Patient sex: M
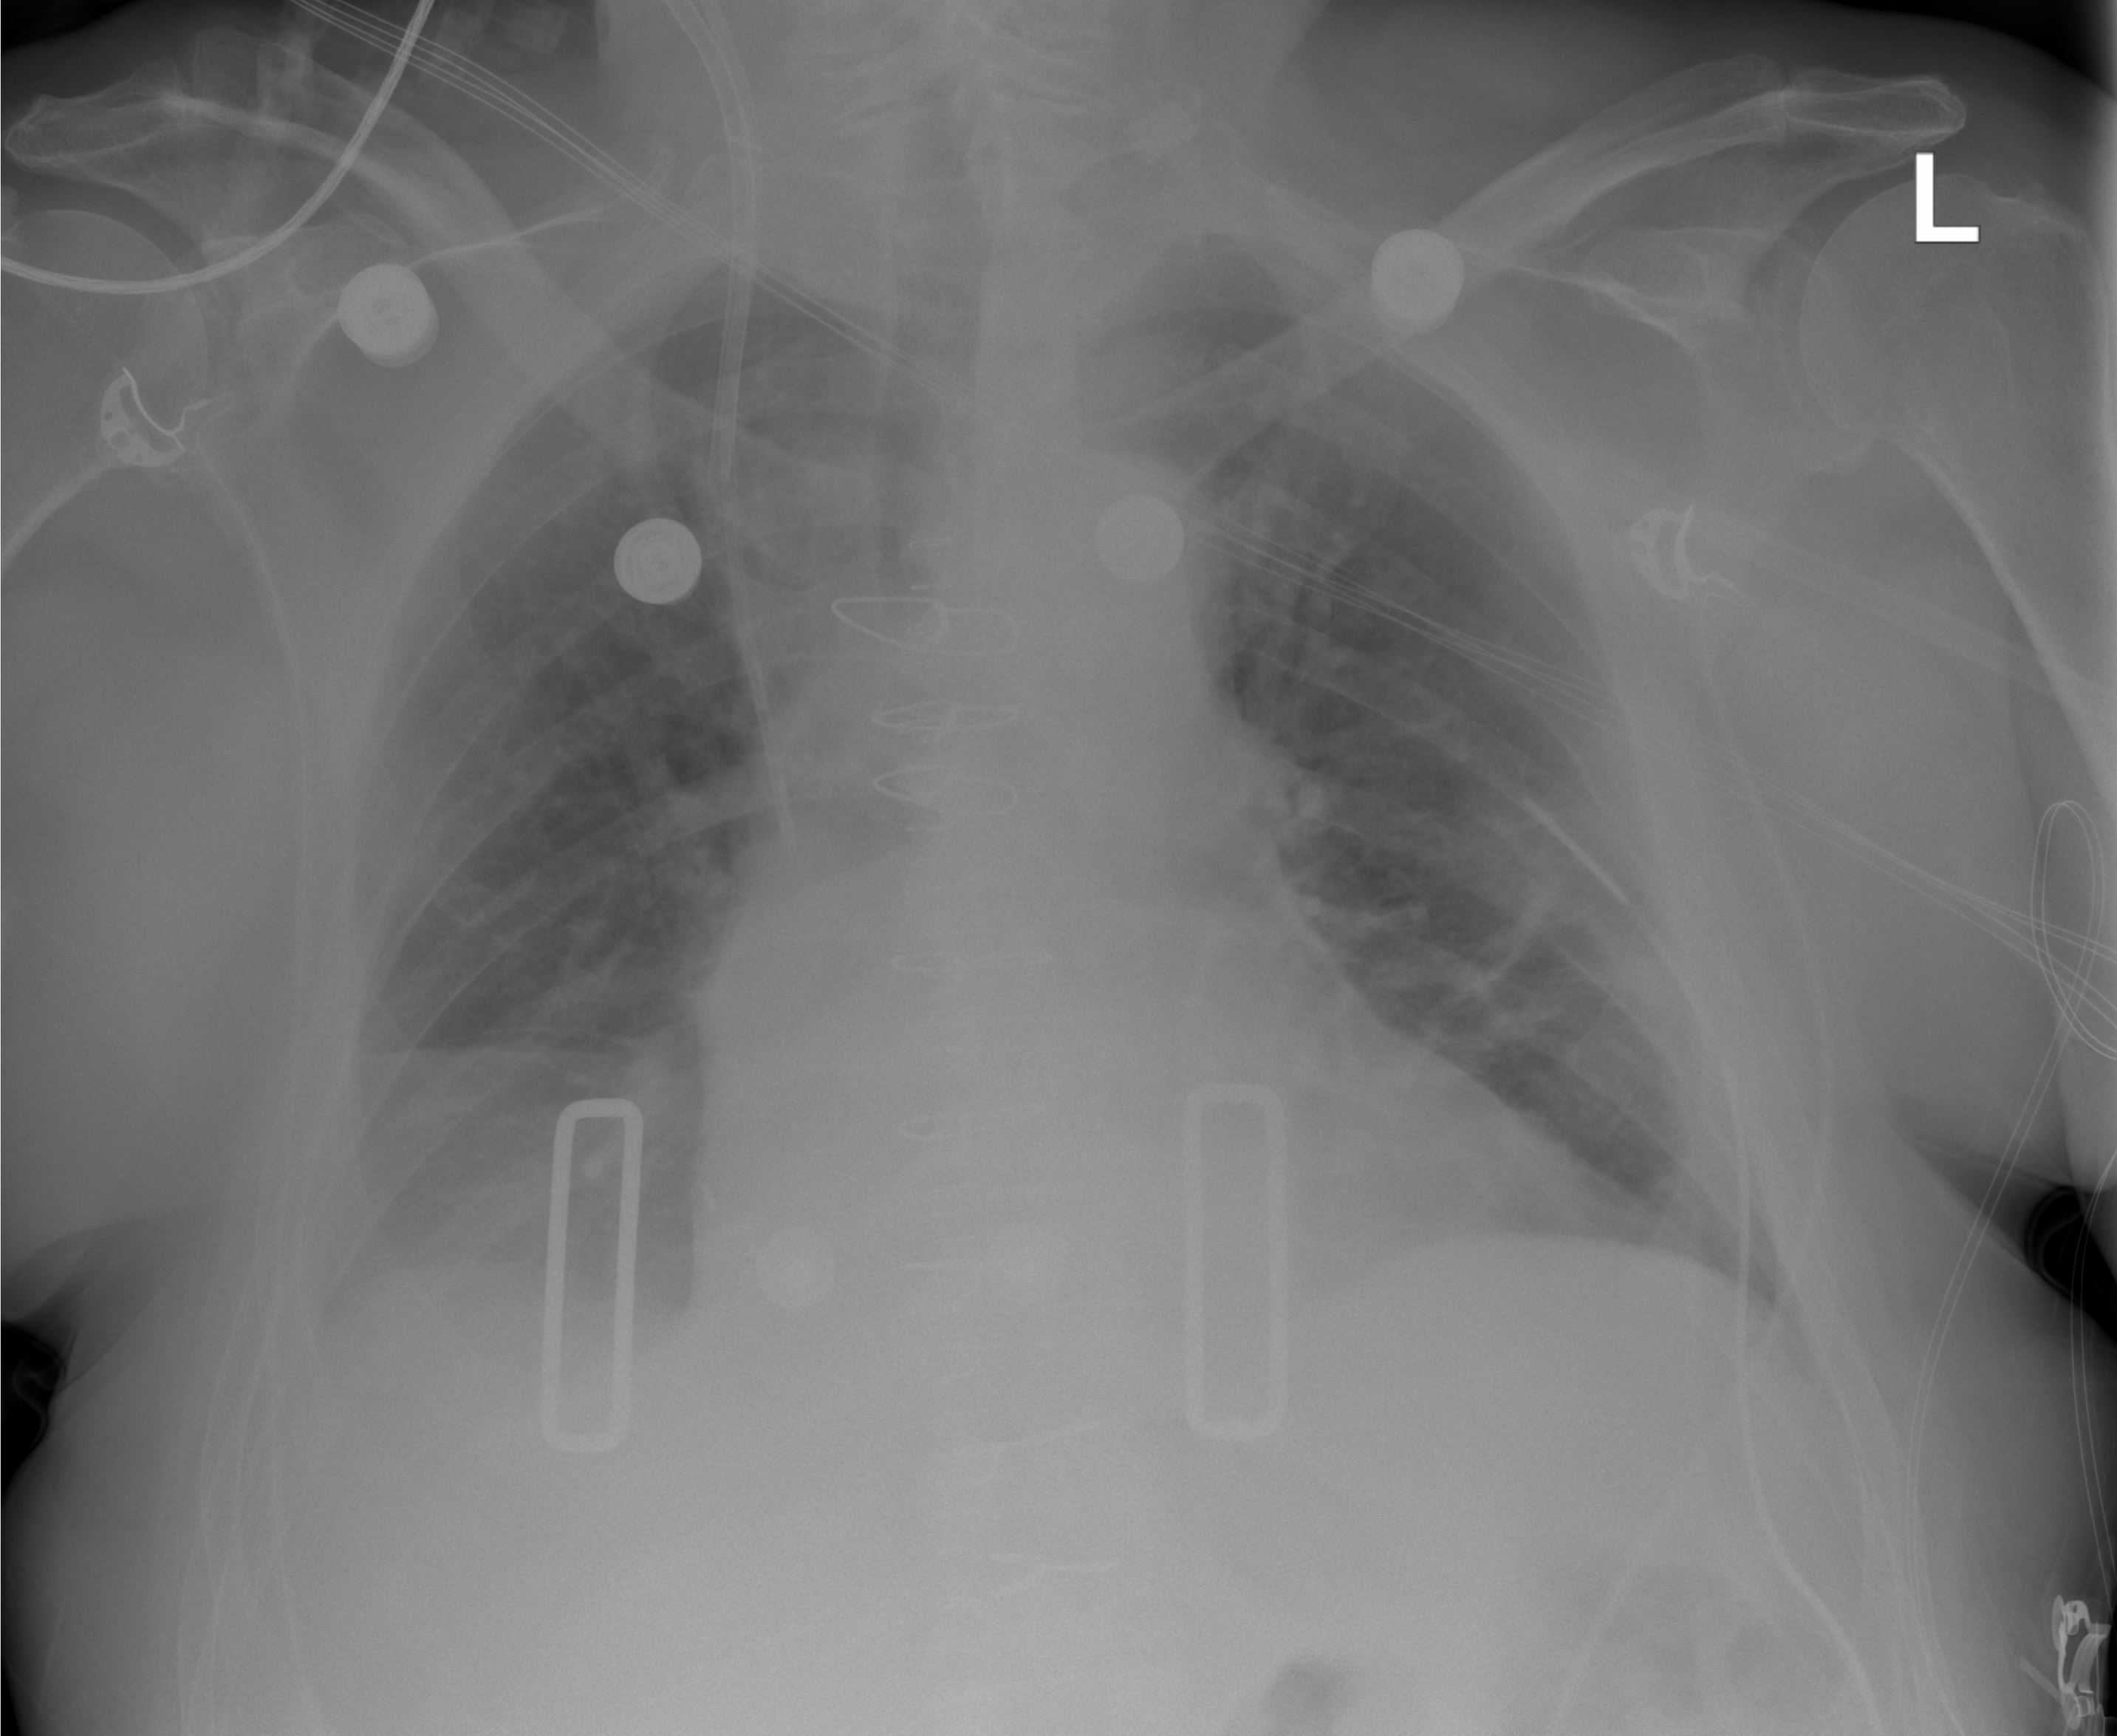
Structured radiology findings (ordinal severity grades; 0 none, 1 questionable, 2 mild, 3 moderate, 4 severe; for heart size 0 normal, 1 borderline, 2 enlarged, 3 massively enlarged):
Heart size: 0
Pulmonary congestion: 2
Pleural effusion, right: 1
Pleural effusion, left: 0
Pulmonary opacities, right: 0
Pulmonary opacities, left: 1
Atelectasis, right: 2
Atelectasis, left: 1